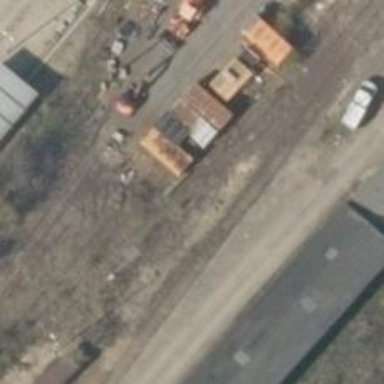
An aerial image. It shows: Disused railway yard.